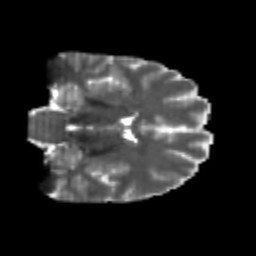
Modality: T2w
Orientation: coronal
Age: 21
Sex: female
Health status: healthy
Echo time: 0.074 s